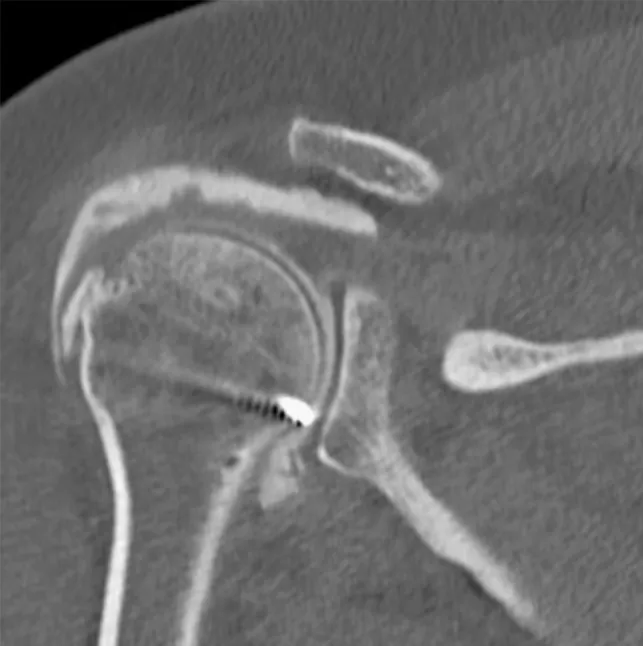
Postoperative arthroscanner shows the bony integration of the Achilles-calcaneal allograft, and a good integration of posterosuperior tendinous graft.
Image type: radiology (ct)